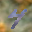
Label: 4